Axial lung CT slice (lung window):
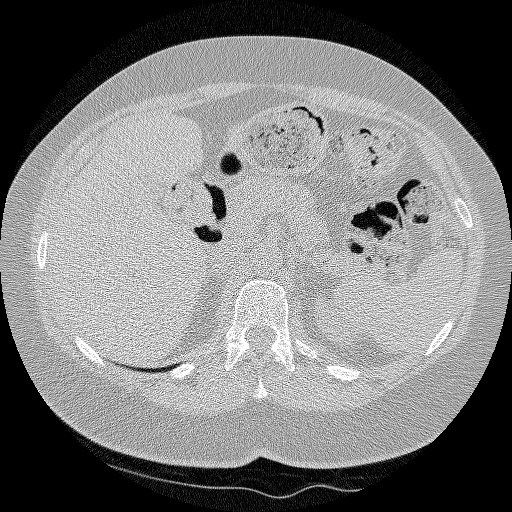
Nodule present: no